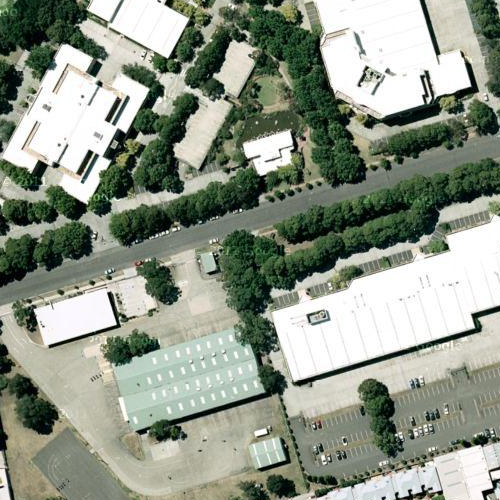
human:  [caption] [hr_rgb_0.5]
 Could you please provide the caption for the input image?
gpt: An industrial area located beside the residential area .

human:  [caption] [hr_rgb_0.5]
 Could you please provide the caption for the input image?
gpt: Many white buildings are densely arranged in the industrial area while some houses beside .

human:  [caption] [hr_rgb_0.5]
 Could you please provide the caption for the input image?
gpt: An industrial area with many white buildings arranged densely while a residential area beside .

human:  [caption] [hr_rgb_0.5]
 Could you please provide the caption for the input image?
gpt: Many white buildings are densely arranged in the industrial area while some houses beside .

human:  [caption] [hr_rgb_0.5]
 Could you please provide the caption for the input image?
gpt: This is an industrial area located beside a residential area .